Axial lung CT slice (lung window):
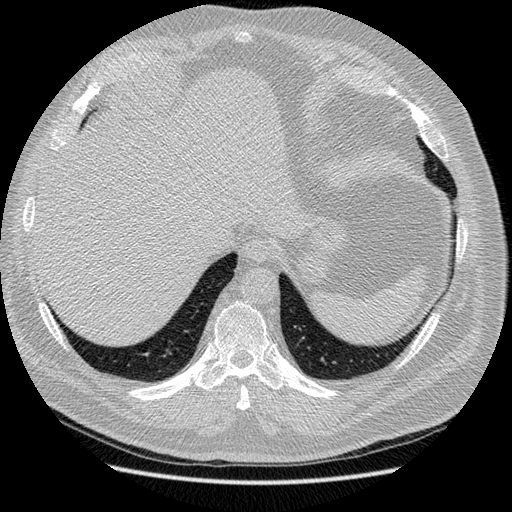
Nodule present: no